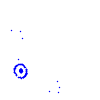
Particle: kaon